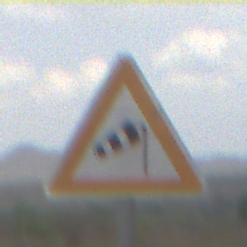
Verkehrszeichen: SeitenwindVonRechts
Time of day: Midday
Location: Outdoor (Nature)
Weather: PartlyCloudy
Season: NotSpecified
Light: Natural